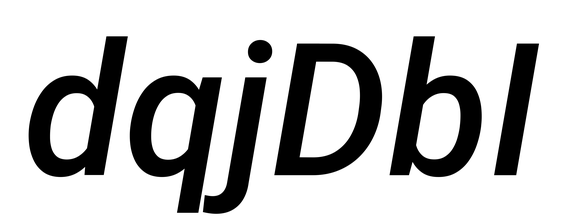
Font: Roboto-Italic_Medium_Italic